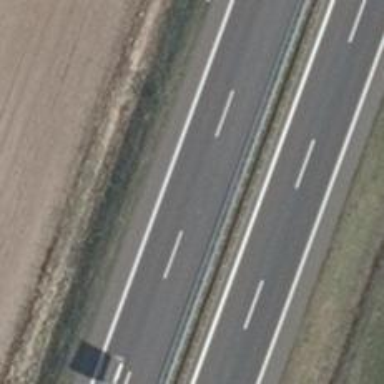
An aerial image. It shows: Trunk highway designated as motorroad.